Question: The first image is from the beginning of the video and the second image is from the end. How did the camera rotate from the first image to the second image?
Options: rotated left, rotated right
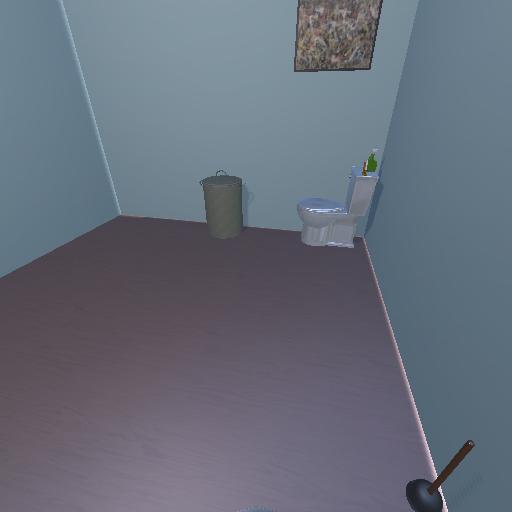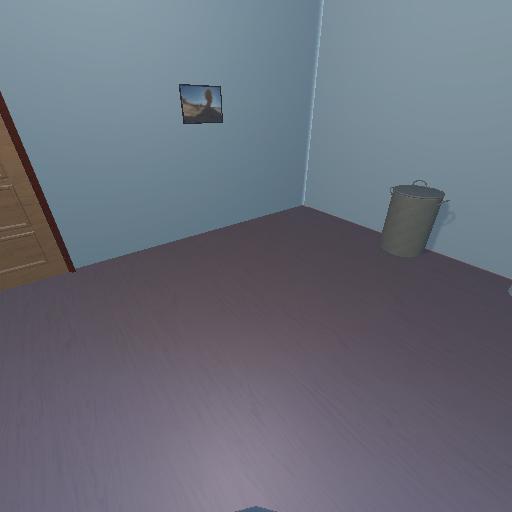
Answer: rotated left